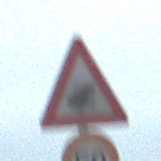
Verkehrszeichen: AmphibienwanderungLinks
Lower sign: Geschwindigkeit50
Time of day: Midday
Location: Roofed (Beach)
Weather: Overcast
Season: NotSpecified
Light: Natural